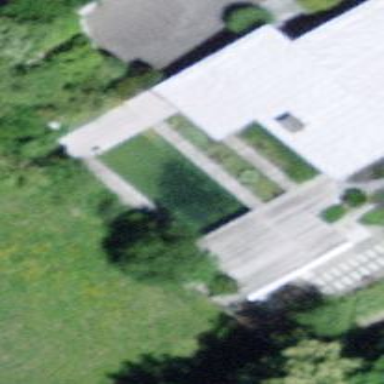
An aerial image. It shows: Swimming pool located in leisure land.